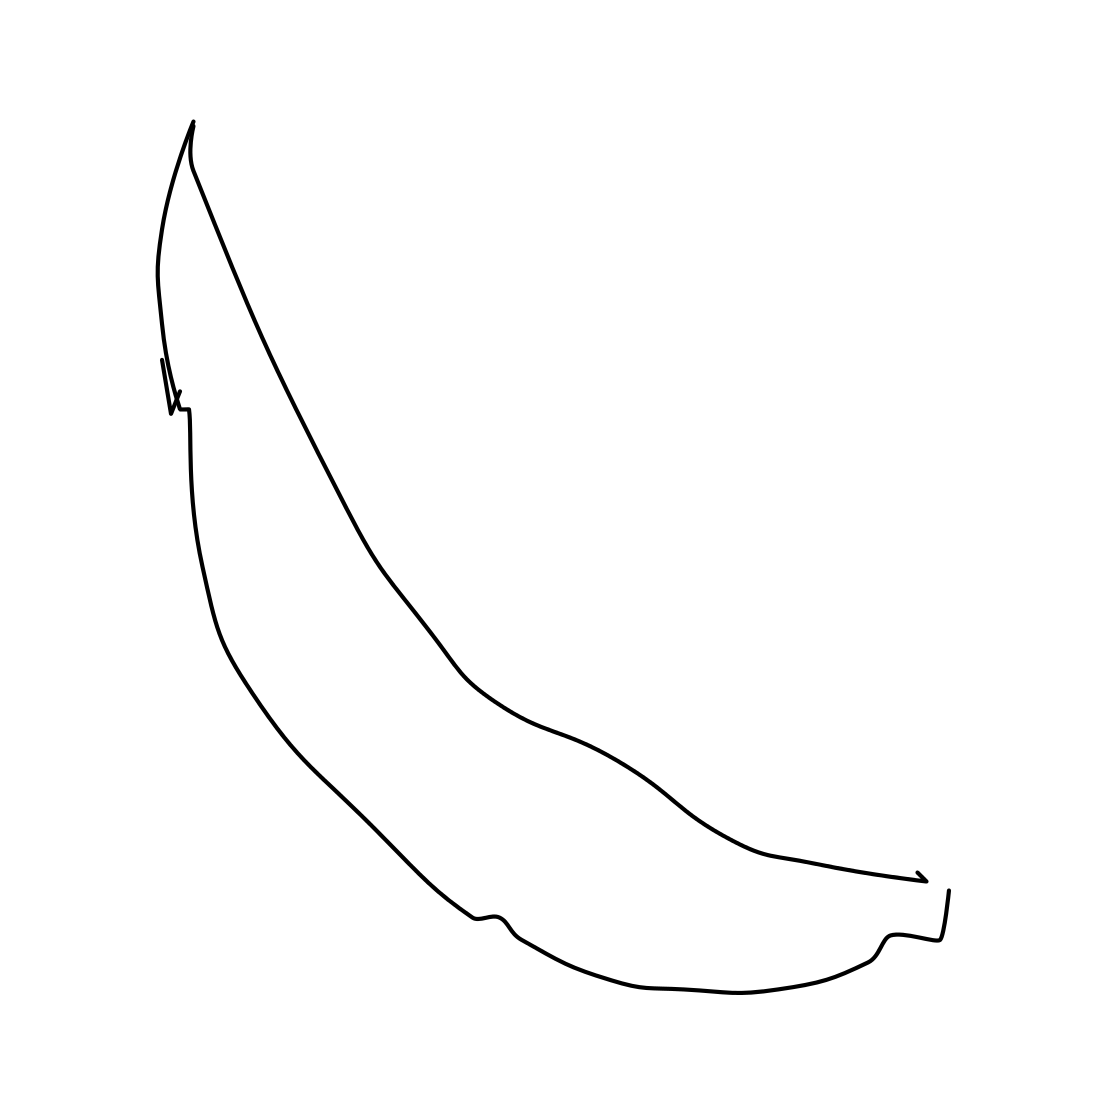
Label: banana